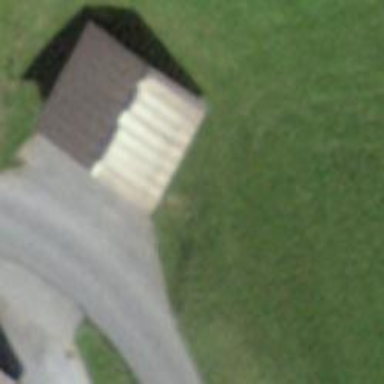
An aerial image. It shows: Garage.